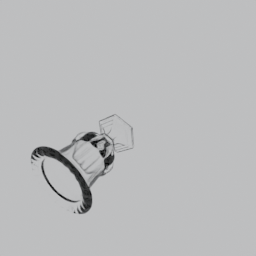
Label: decoration